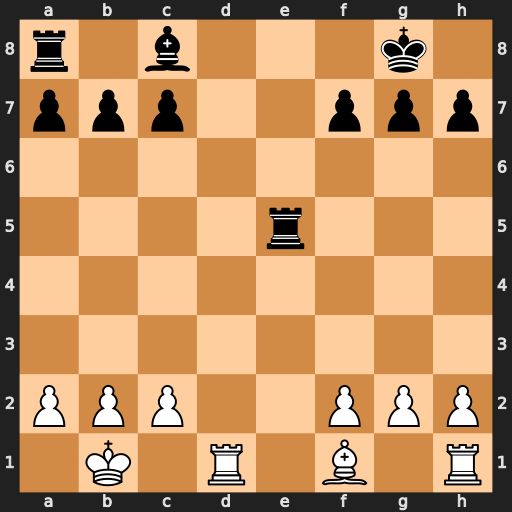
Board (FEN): r1b3k1/ppp2ppp/8/4r3/8/8/PPP2PPP/1K1R1B1R
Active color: w
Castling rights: -
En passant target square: -
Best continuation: Rd8+ Re8 Rxe8#